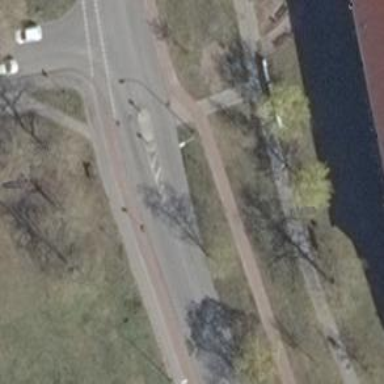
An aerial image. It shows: Traffic calming island.